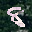
Label: 8